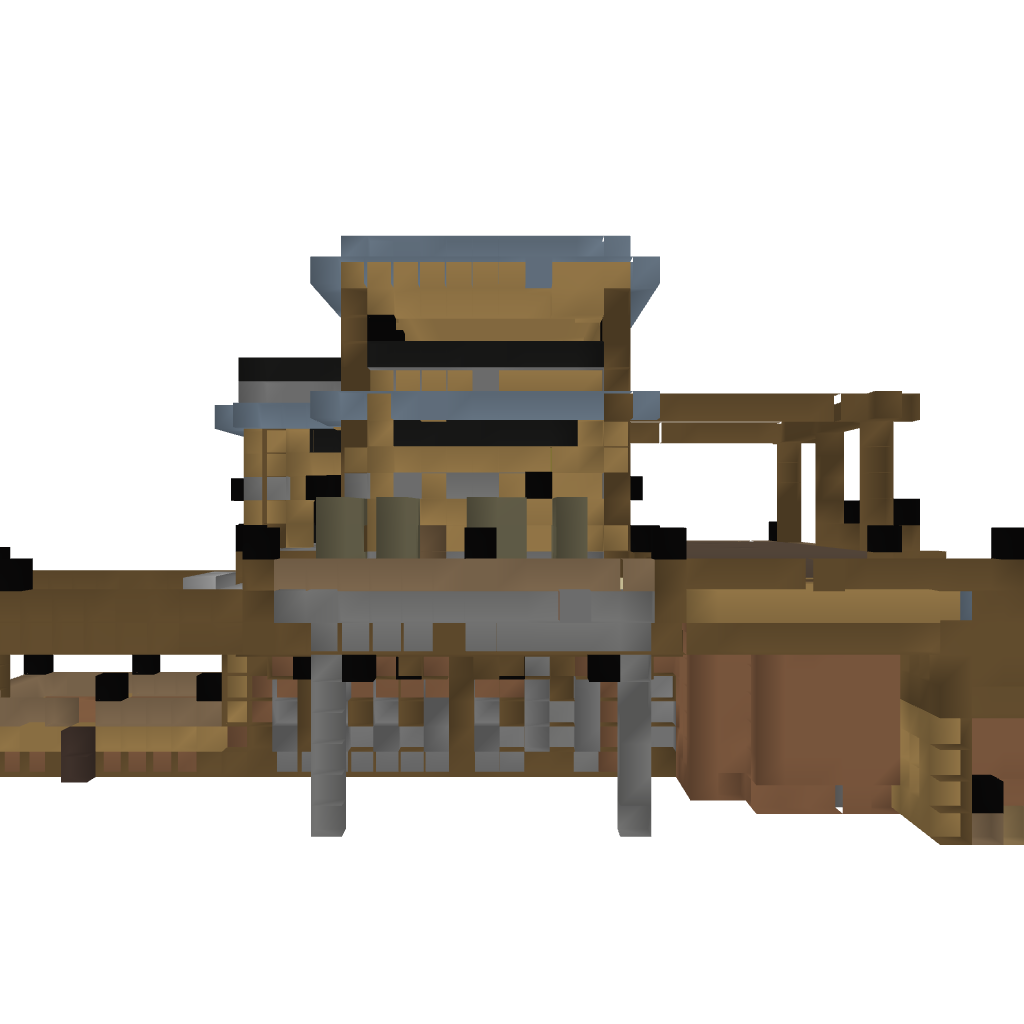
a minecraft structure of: Functionnal Classic House